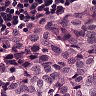
Metastatic tissue present: yes